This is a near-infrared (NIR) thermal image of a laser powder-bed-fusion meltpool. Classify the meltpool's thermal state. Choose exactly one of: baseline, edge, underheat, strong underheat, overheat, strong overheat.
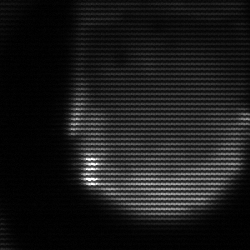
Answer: edge